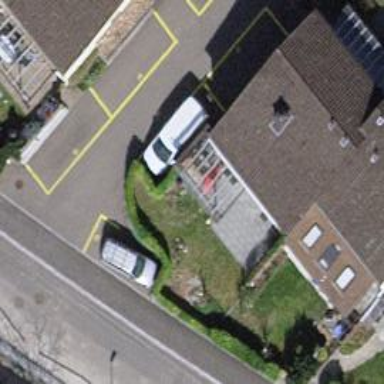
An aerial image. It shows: Terrace building.